Question: I'm making simple math game with swift 3 in SpriteKit, its my second project in SpriteKit so be patient. I have weird problem because sometimes my app works but sometimes my labels and objects despair. In my app, the orange circle on the top is falling down with randomized number in label, when user click one of the buttons below red line, number in label is dividing by the number which is on a button, when number that is dividing is equal to 1 games should stop,and it might pop up a label with text "You win!".(photo)
[]
If the falling ball touch the red line before the number will be equal 1 game should stop and it might pop up a label with text "Game over".(photo)
<URL>
Sometimes one of the labels disappears (photo 1) and (photo 2)
<URL>
<URL>
Sometimes number on falling ball disappear after dividing (photo)
<URL>
or at the start of a game. I don't know why this is happening but sometimes it works perfectly.
My GameScene code:
'''
import SpriteKit
import GameplayKit
class GameScene: SKScene {
enum gametype {
case game
case wait
}
override func didMove(to view: SKView) {
print("test1")
koniec = self.childNode(withName: "gameover") as! SKLabelNode
ball = self.childNode(withName: "pilka") as! SKSpriteNode
ball.position.y = view.frame.height/2 - 20
numberinball = self.childNode(withName: "liczba") as! SKLabelNode
numberinball.position.x = ball.position.x
numberinball.position.y = (ball.position.y) - 14
random()
ball.alpha = 1
numberinball.alpha = 1
koniec.alpha = 0
button2 = self.childNode(withName: "2") as! SKSpriteNode
button3 = self.childNode(withName: "3") as! SKSpriteNode
button4 = self.childNode(withName: "4") as! SKSpriteNode
button5 = self.childNode(withName: "5") as! SKSpriteNode
button6 = self.childNode(withName: "6") as! SKSpriteNode
button7 = self.childNode(withName: "7") as! SKSpriteNode
button8 = self.childNode(withName: "8") as! SKSpriteNode
button9 = self.childNode(withName: "9") as! SKSpriteNode
button2.alpha = 1
button3.alpha = 1
button4.alpha = 1
button5.alpha = 1
button6.alpha = 1
button7.alpha = 1
button8.alpha = 1
button9.alpha = 1
gamedidstart1 = .game
}
//Variables
var button2 = SKSpriteNode()
var button3 = SKSpriteNode()
var button4 = SKSpriteNode()
var button5 = SKSpriteNode()
var button6 = SKSpriteNode()
var button7 = SKSpriteNode()
var button8 = SKSpriteNode()
var button9 = SKSpriteNode()
var ball = SKSpriteNode()
var numberinball = SKLabelNode()
var koniec = SKLabelNode()
var liczba = Int()
var numberingame = 0
var gamedidstart1:gametype = .game
override func touchesEnded(_ touches: Set<UITouch>, with event: UIEvent?) {
for touch: AnyObject in touches {
let location = touch.location(in: self)
print(location)
if gamedidstart1 == .game {
if button2.contains(location) && numberingame % 2 == 0 {
numberingame = numberingame/2
print("number has been divided by 2")
numberinball.alpha = 1
numberinball.text = String(numberingame)
}else if button3.contains(location) && numberingame % 3 == 0 {
numberingame = numberingame/3
print("number has been divided by 3")
numberinball.alpha = 1
numberinball.text = String(numberingame)
}else if button4.contains(location) && numberingame % 4 == 0 {
numberingame = numberingame/4
print("number has been divided by 4")
numberinball.alpha = 1
numberinball.text = String(numberingame)
}else if button5.contains(location) && numberingame % 5 == 0 {
numberingame = numberingame/5
print("number has been divided by 5")
numberinball.alpha = 1
numberinball.text = String(numberingame)
print(numberinball.alpha)
}else if button6.contains(location) && numberingame % 6 == 0 {
numberingame = numberingame/6
print("number has been divided by 6")
numberinball.alpha = 1
numberinball.text = String(numberingame)
}else if button7.contains(location) && numberingame % 7 == 0 {
numberingame = numberingame/7
print("number has been divided by 7")
numberinball.alpha = 1
numberinball.text = String(numberingame)
}else if button8.contains(location) && numberingame % 8 == 0 {
numberingame = numberingame/8
print("number has been divided by 8")
numberinball.alpha = 1
numberinball.text = String(numberingame)
}else if button9.contains(location) && numberingame % 9 == 0 {
numberingame = numberingame/9
print("number has been divided by 9")
numberinball.alpha = 1
numberinball.text = String(numberingame)
}
print(numberingame)
print(numberinball.alpha)
}//numberinball.text = String(numberingame)
}
}
//Movng the ball
func ballpos() {
ball.run(SKAction.moveTo(y: (ball.position.y) - 30, duration: 1))
numberinball.run(SKAction.moveTo(y: (numberinball.position.y) - 30, duration: 1))
}
//Randomizing number
func random() {
var randomized = Int()
repeat{
randomized = Int(arc4random_uniform(100)+1)
print("randomized liczba to: \(randomized)")
}while sprawdz(Liczba: randomized) || randomized == 1
numberingame = randomized
numberinball.text = String(numberingame)
print("liczba w labelu zostaje ustawiona na: \(randomized)")
}
//Checking if number is divided by 2,3 or 5
func sprawdz(Liczba:Int) ->Bool {
var geted = Liczba
print("liczba przyjeta to:\(geted)")
while true {
if geted % 2 == 0 && geted != 1{
geted = geted/2
print("gate if geted % 2 == 0 && geted != 1 positive, liczba po podziale to: \(geted)")
}else if geted == 1 {
print("number is equal to one after while block for number two, number: \(geted)")
return false
}else if geted < 10 {
print("number is lower than ten so its returning")
return false
}else {
print("gate for loop while for number two negative")
break
}
}
while true {
if geted % 3 == 0 && geted != 1{
geted = geted/3
print("gate if geted % 3 == 0 && geted != 1 positive, number after dividing: \(geted)")
}else if geted == 1 {
print("number is equal to one after while block for number three, number: \(geted)")
return false
}else if geted < 10 {
print("number is lower than 10: \(geted) so it is returned")
return false
}else {
print("gate for loop while for number three negative")
break
}
}
while true {
if geted % 5 == 0 && geted != 1{
geted = geted/5
print("gate % 5 == 0 && geted != 1 positive, number after dividing: \(geted)")
}else if geted == 1 {
print("number is equal one after while block for number five: \(geted)")
return false
}else if geted < 10 {
print("number is lower than 10 \(geted) so it is returned")
return false
}else {
print("gate for loop while for number five negative")
break
}
}
return true
}
override func update(_ currentTime: TimeInterval) {
if gamedidstart1 == .game {
if ball.position.y <= koniec.position.y{
koniec.alpha = 1
koniec.text = "Game Over"
ball.removeAllActions()
ball.alpha = 0
numberinball.alpha = 1
numberinball.removeAllActions()
gamedidstart1 = .wait
//print(numberinball.alpha)
//print(numberinball.color!)
}else {
ballpos()
//print(numberinball.alpha)
//print(numberinball.color!)
}
if numberingame == 1 {
ball.removeAllActions()
ball.alpha = 1
numberinball.removeAllActions()
numberinball.alpha = 1
koniec.alpha = 1
koniec.text = "You Win!"
gamedidstart1 = .wait
//print(numberinball.alpha)
//print(numberinball.color!)
}
}
//numberinball.fontColor = UIColor.white
}
'''
}
PS. I set alpha of buttons and labels to be sure that they aren't missing because they have alpha = 0
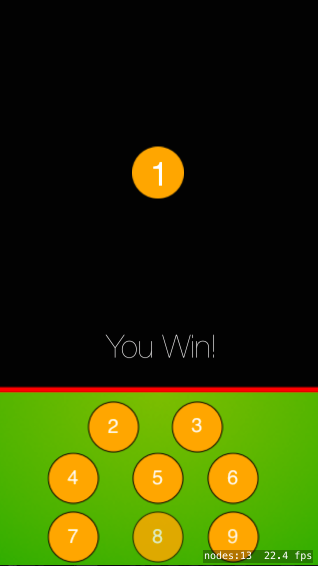
Answer: 'zPosition' of nodes in spritekit is a nightmare. Unless it is specifically set, nodes with the same zPosition can end up in front or behind each other randomly.
I suggest making sure that nodes that need to appear in front have larger 'zPosition's than what you wish to have in the background.